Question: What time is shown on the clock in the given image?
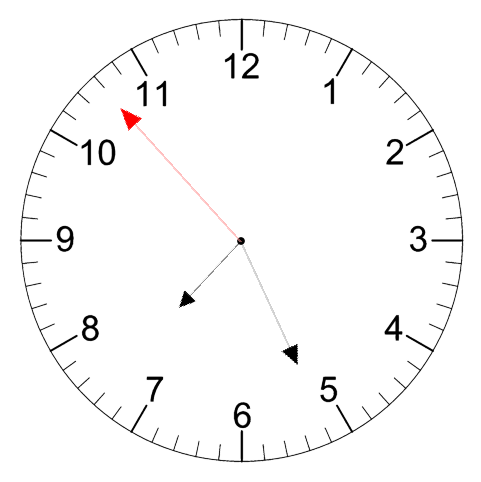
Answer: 07:25:53